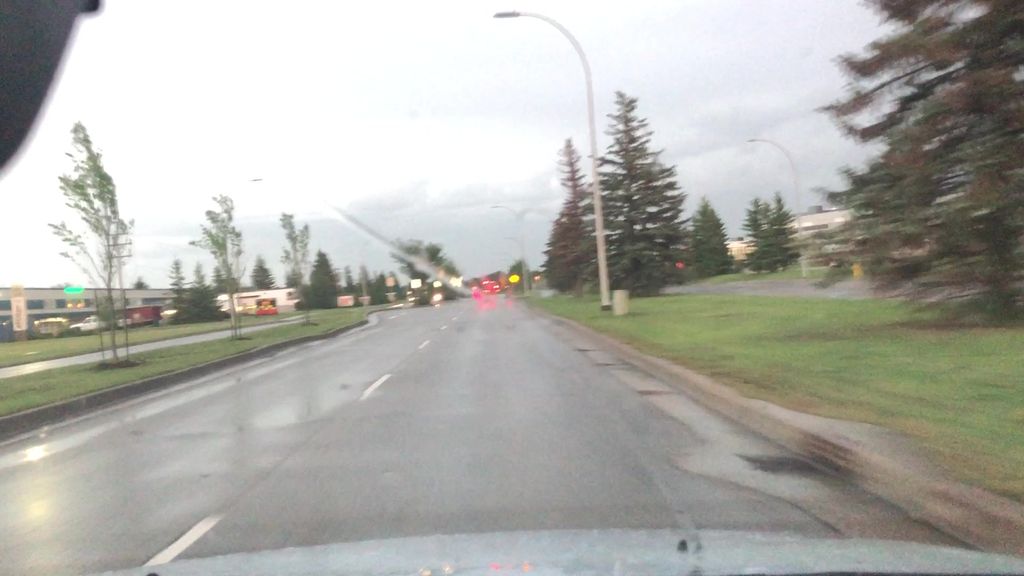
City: edmonton